Platform: macOS
Application: Chrome
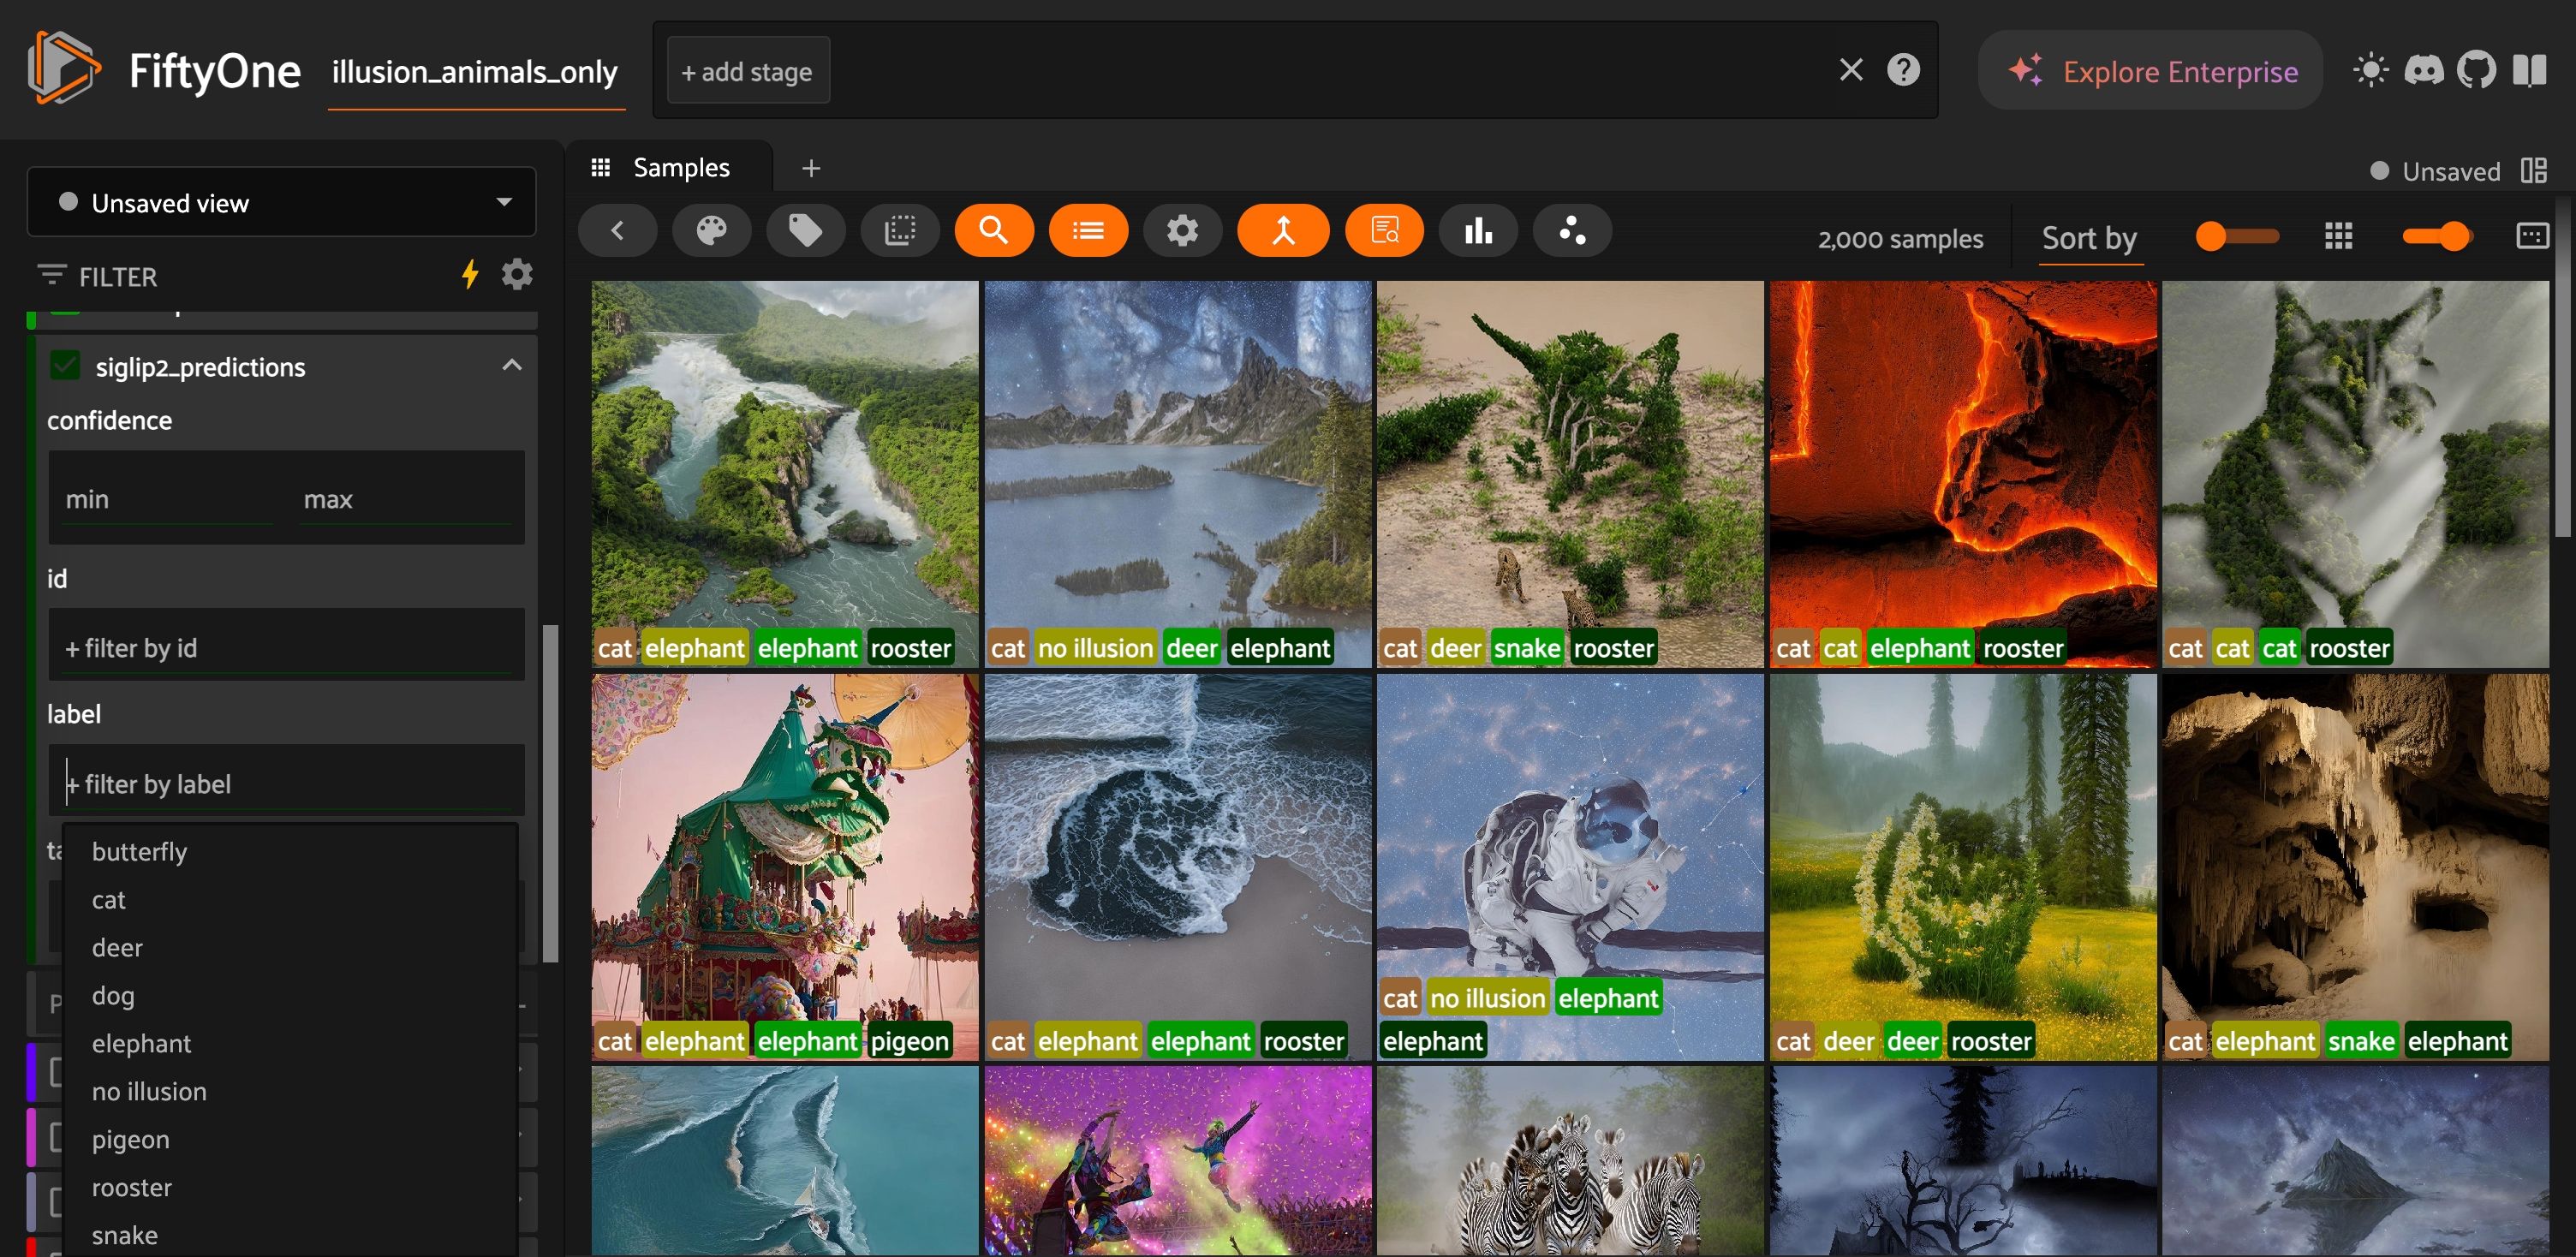
task_description: Filter samples in the sample panel to those with label of butterfly for siglip2_predictions
action_type: select
element_info: Menu Item
steps_since_start: 1